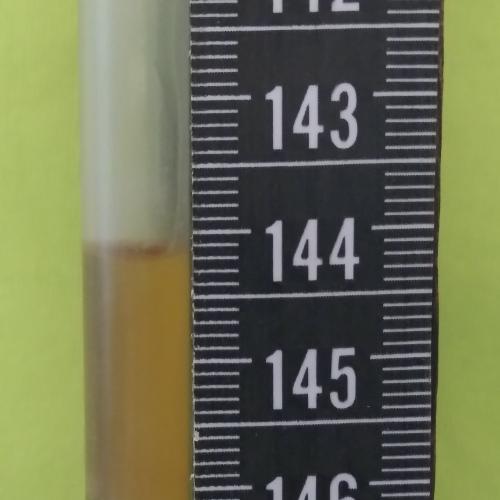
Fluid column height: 144.2 cm